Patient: sex F, age 43
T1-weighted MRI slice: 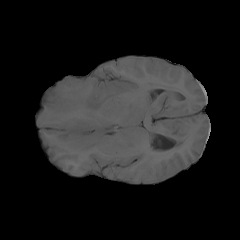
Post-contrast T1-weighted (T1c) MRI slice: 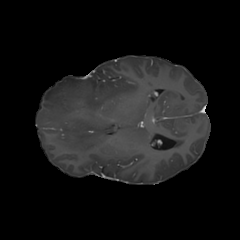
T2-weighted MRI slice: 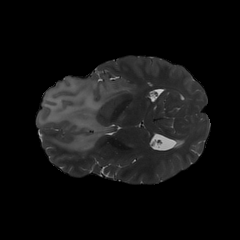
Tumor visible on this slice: yes
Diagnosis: Astrocytoma, IDH-mutant
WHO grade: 3